Field crop: maize
Growth stage: 2
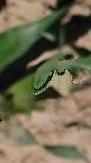
Species: maize